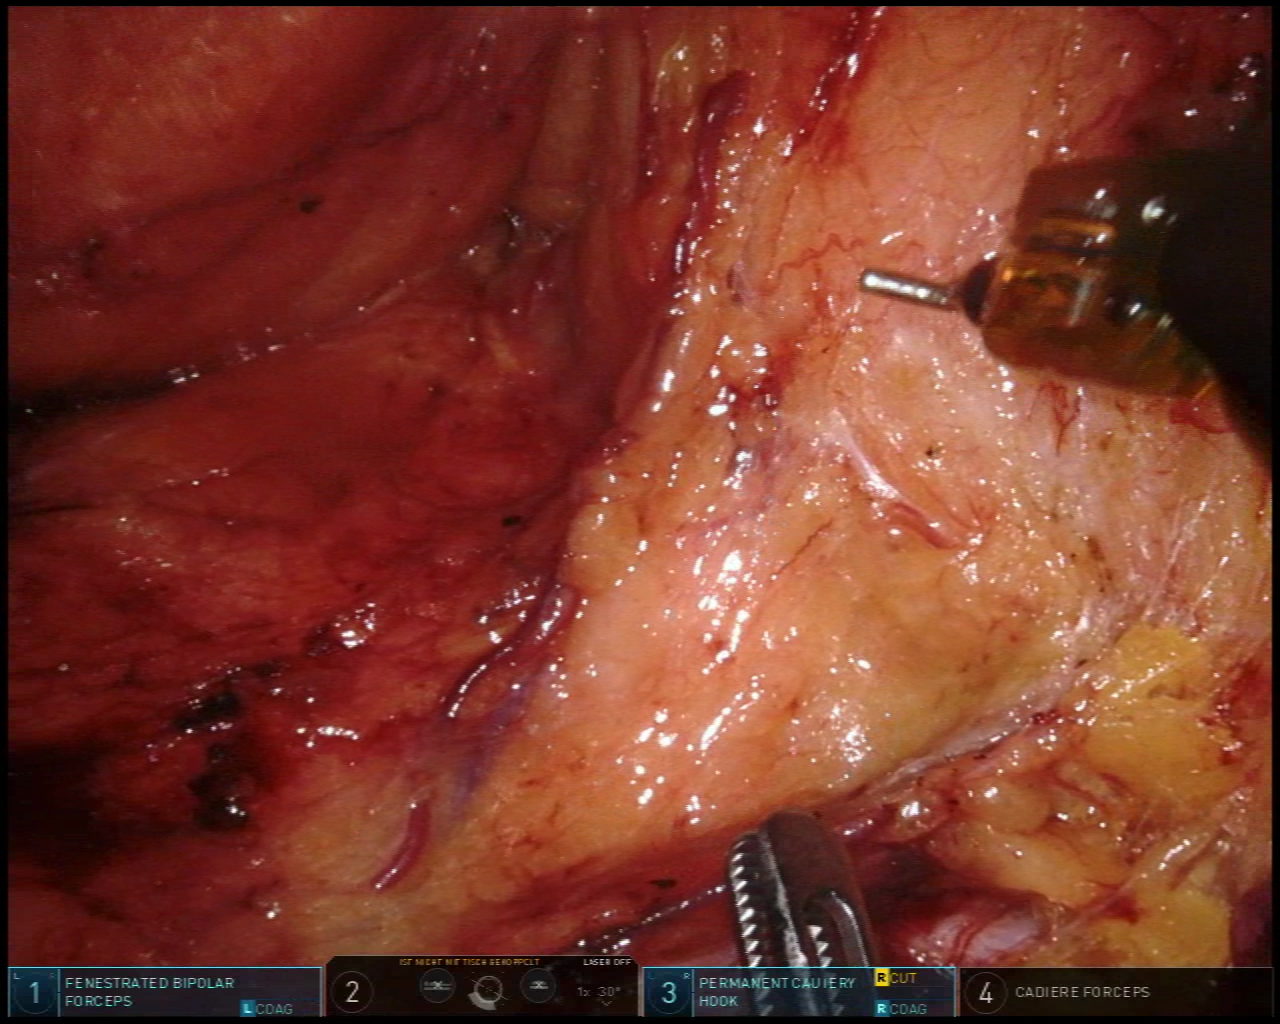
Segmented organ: ureter
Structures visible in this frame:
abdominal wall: no
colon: no
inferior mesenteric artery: no
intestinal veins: no
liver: no
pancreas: no
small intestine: no
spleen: no
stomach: no
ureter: yes
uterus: no
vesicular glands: no